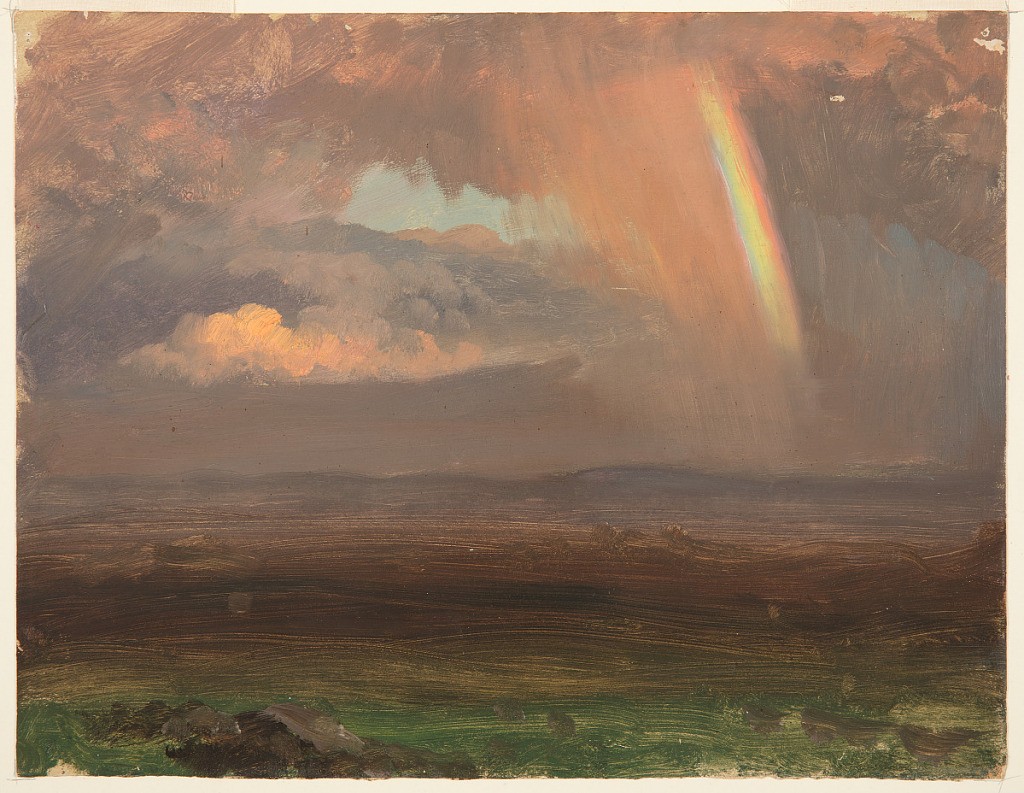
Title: Clouds and Rainbow over a Mountain Valley
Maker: Frederic Edwin Church, American, 1826–1900
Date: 1865–1880
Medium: Brush and oil on paperboard
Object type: Drawing
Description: Landscape sketch of dramatic storm clouds and rainbow over a mountain valley. Tumultuous clouds rendered in shades of both dark gray and orange-pink. A bright and clearly defined rainbow shines at right. Mountains visible in distance. Suggestion of a river in dark horizontal striation along lower portion of composition, within valley. Foreground rendered in deep green.